Question: I am new to android programming and I came across a problem I can not solve. I googled it for a while but did not find the sollution to my scenario. Far as I understand ListViews in android are adopting their size based on the space on the screen, but what if I need more space.
I have a layout like below on picture and problem is that second ListView is only one item big and then you need to scroll, but I want it to be at least few (visible - non scroll) items. I do not want it to make fixed height. But even if I do then still it goes out of the visible area, which forces me to make a ScrollView which again does not work with ListViews.
So I am quite lost. Please for guidance

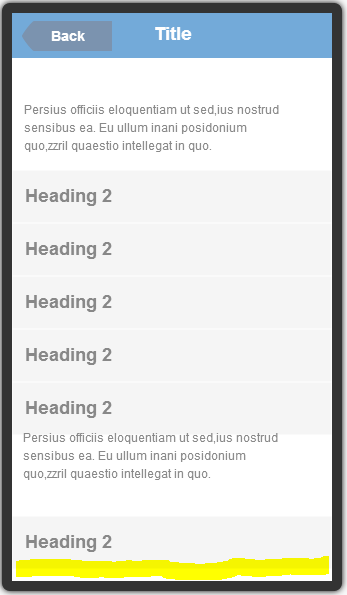
Answer: You could put both listviews with weights into a LinearLayout.
See second picture: <URL>
All you need to do is set the weights of the listviews according to the design you were looking for.
'''
<LinearLayout xmlns:android="http://schemas.android.com/apk/res/android"
android:id="@+id/main_rel"
android:layout_width="match_parent"
android:layout_height="match_parent"
android:orientation="horizontal"
android:weightSum="2.0" >
<ListView
android:id="@+id/child_one"
android:layout_width="match_parent"
android:layout_height="0"
android:layout_weight="1.0"
android:background="#0000FF" >
</ListView>
<ListView
android:id="@+id/child_two"
android:layout_width="match_parent"
android:layout_height="0"
android:layout_weight="1.0"
android:background="#00FF00" >
</ListView>
</LinearLayout>
'''